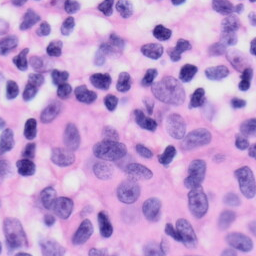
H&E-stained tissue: Skin